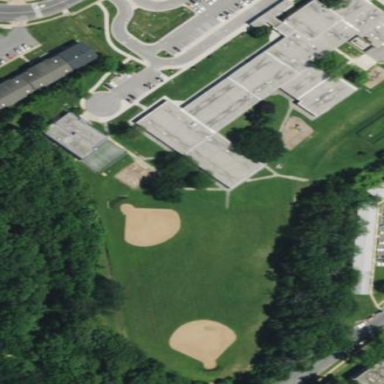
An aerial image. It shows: School.